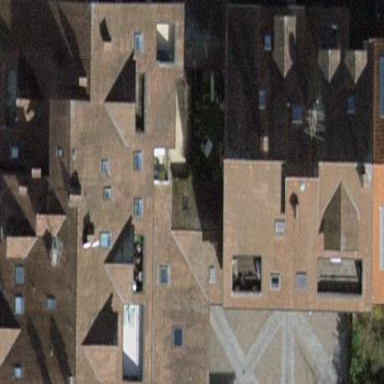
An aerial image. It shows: Gabled-roof apartment building with maroon roof tiles.